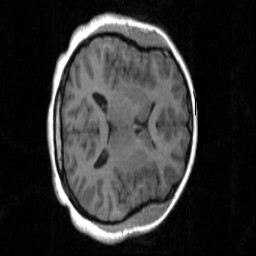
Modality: T1w
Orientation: axial